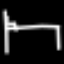
Label: bed